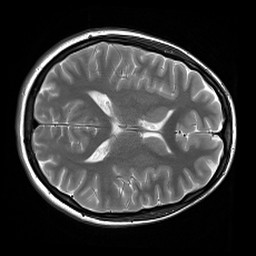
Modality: T2w
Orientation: axial
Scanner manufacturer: siemens
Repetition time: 3.9 s
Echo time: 0.076 s